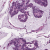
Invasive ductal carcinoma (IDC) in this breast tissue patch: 1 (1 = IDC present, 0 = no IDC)